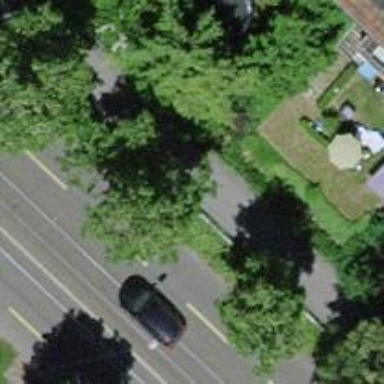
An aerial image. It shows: Avenue lined with trees.